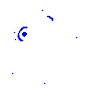
Particle: kaon